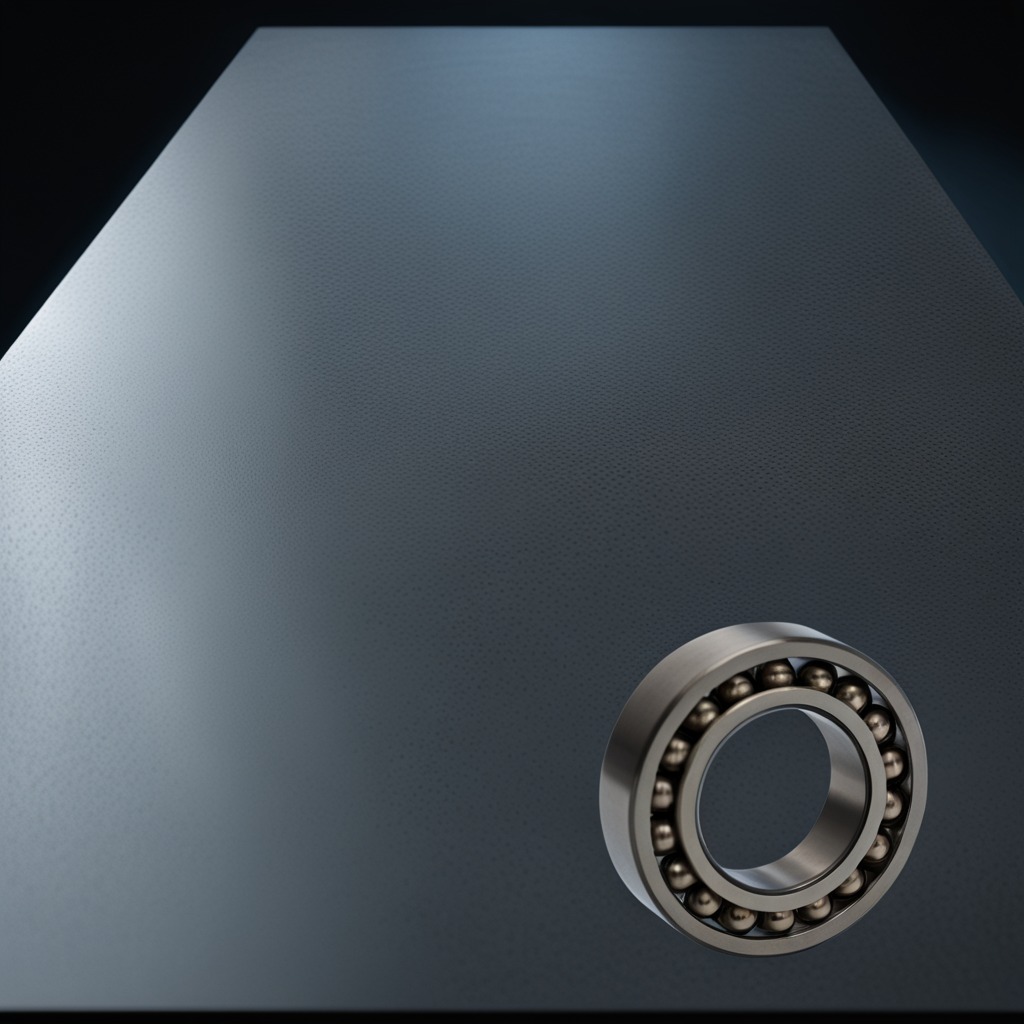
A metal ball bearing is lying on a clean granite table inside a workshop at night dim ambient light soft shadows worn but